Aerial crown-view tile of a tropical tree (Barro Colorado Island, Panama), acquired 20250217:
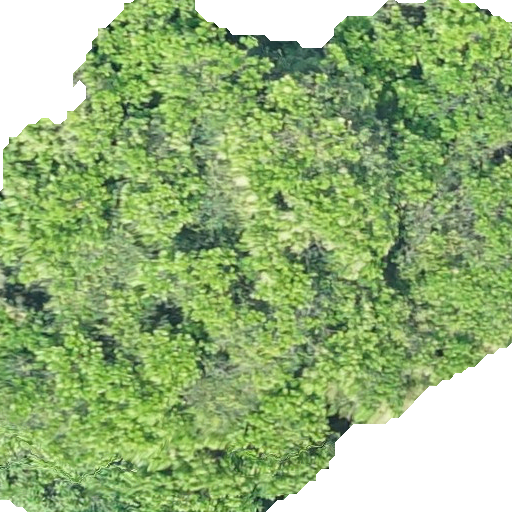
Species: Anacardium excelsum
GBIF accepted scientific name: Anacardium excelsum
Crown area: 358.307 m²